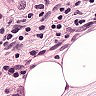
Metastatic tissue present: yes